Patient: sex F, age 74
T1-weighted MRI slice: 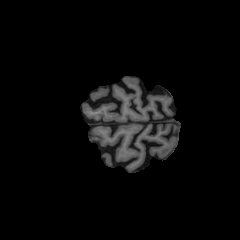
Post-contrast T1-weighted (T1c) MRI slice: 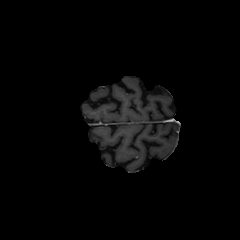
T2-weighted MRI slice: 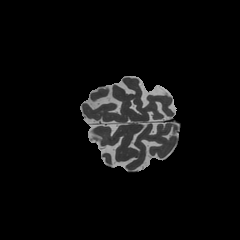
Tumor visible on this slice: no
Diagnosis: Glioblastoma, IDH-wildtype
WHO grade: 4